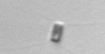
Label: Chaetoceros_tenuissimus